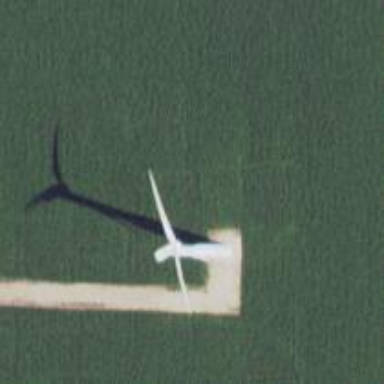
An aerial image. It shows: Wind generator powered by wind turbine.